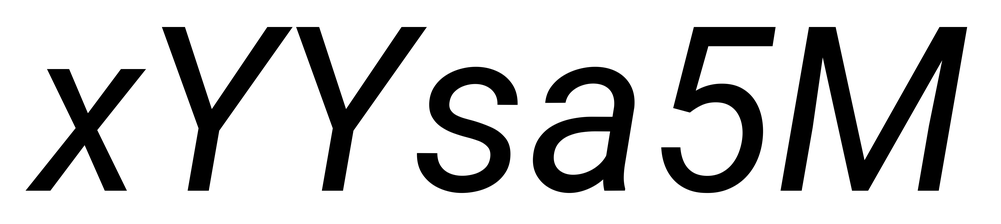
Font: Roboto-Italic_Italic